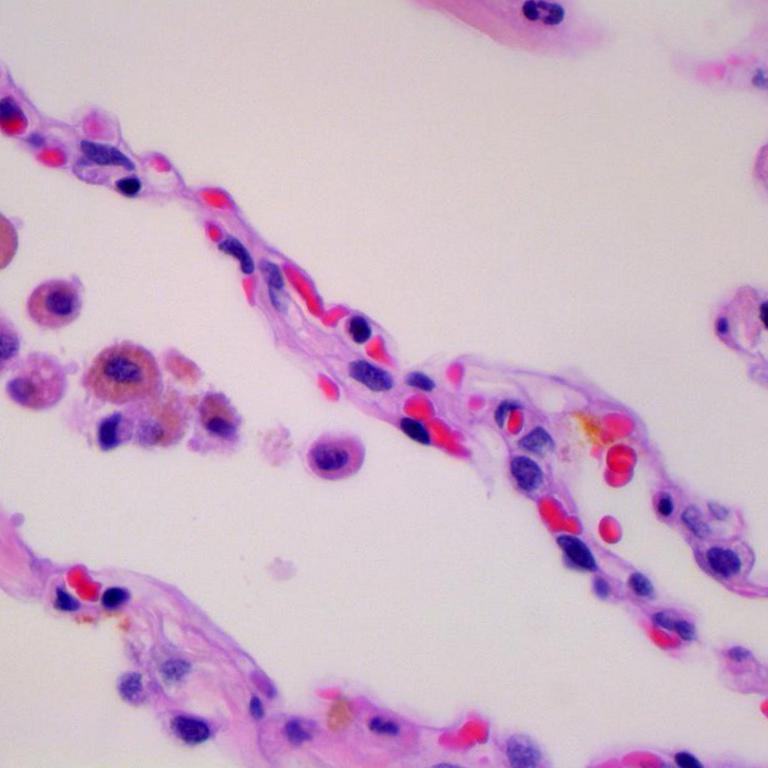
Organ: lung
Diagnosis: benign